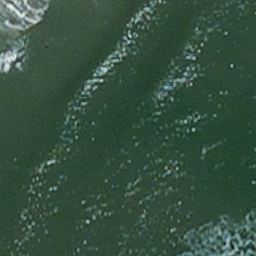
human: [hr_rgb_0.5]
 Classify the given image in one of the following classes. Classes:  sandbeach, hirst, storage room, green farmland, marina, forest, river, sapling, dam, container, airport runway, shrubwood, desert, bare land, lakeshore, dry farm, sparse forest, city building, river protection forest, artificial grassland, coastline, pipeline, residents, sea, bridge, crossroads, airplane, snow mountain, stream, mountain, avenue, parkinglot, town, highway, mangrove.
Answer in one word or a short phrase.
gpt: sea